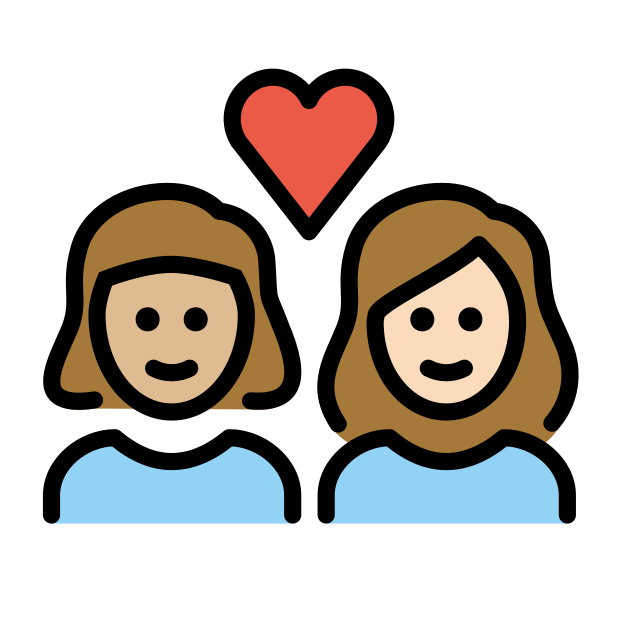
couple with heart: woman, woman, medium-light skin tone, light skin tone